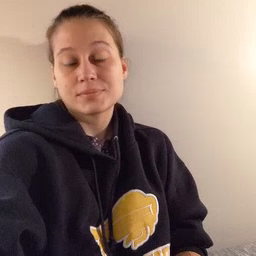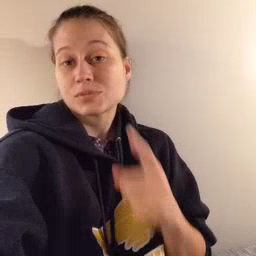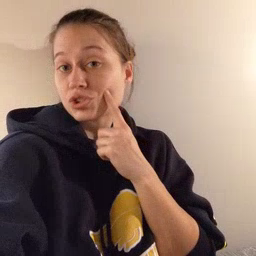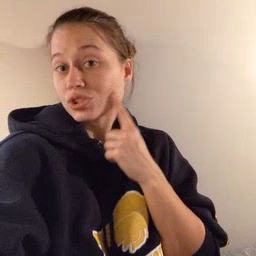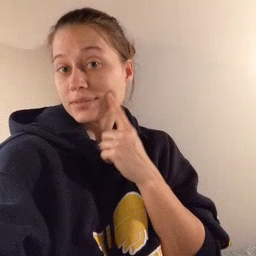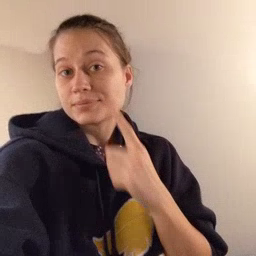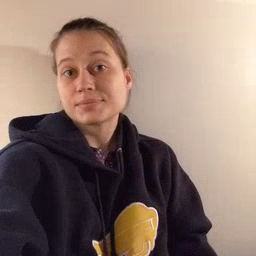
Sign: cheek